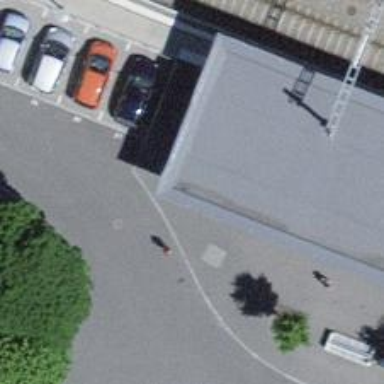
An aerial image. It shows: Post box.